Question: My Beaglebone Black can find 5 serial devices under Linux, but after I make it boot into QNX, just one serial device can found. I wonder if the QNX serial driver for BBB just support 1 serial or have some ways to setup for supporting more serials.
The QNX bsp version is 6.5.0, I download it form <URL>. There is a higher version 6.6.0 and I tested it, the result is same.
The following is a list of files under '/dev' directory:

Thanks in advance !
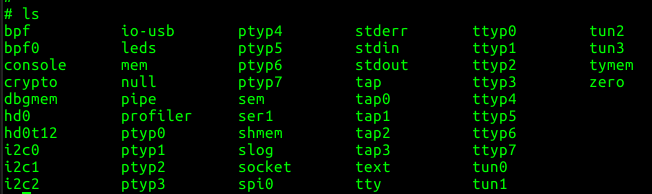
Answer: > Start devc-ser8250 with five ports (the last four preset to 38400
baud):'''
devc-ser8250 3f8,4 -b 38400 280,3 288,3 290,3 298,3 &
'''
It is from <URL>